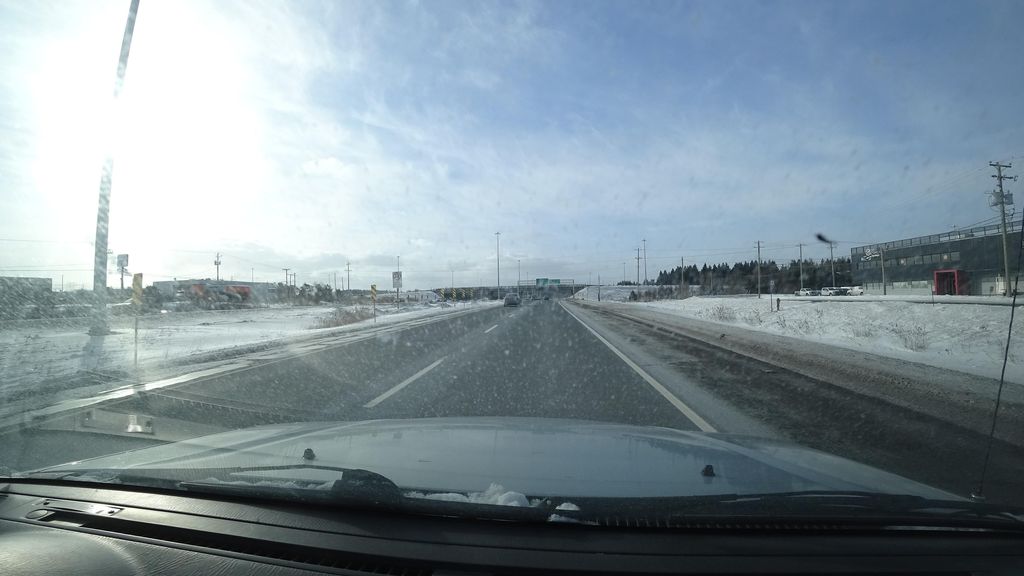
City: quebec_city